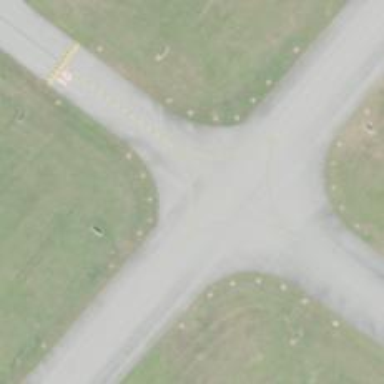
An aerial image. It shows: Image of taxiway at airport.